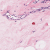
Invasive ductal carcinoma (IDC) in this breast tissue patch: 0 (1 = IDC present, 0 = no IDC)